Group 1:
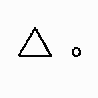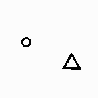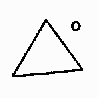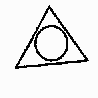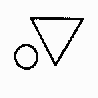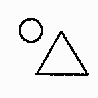
Group 2:
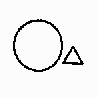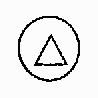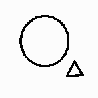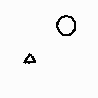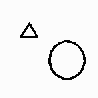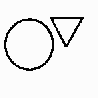
Rule separating the two groups: Triangle larger than circle vs. triangle smaller than circle.
Concepts: big, fewer, greater, greater than, large, less, less than, lesser, more, quantity_comparison, size, small, triangle
Author: Mikhail M. Bongard
Reference: M. M. Bongard, Pattern Recognition, Spartan Books, 1970, p. 226.